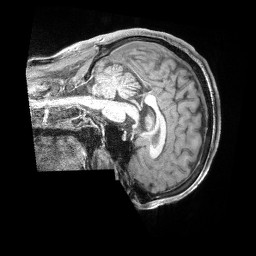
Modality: T1w
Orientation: sagittal
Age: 34
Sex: male
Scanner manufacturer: siemens
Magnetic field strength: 3 T
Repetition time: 2 s
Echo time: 0.00211 s